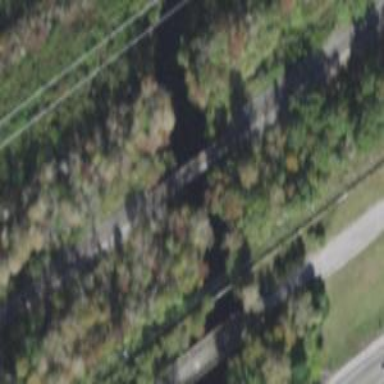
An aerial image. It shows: Bridge over railway line.